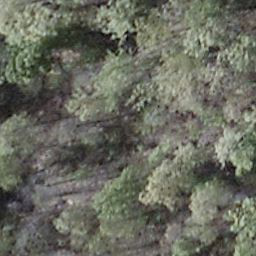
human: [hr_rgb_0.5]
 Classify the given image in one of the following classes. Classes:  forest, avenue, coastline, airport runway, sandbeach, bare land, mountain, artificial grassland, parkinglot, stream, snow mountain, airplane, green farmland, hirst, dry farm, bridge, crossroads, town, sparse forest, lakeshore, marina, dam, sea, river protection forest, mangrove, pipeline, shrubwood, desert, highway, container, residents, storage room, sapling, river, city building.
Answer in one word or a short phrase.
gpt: shrubwood